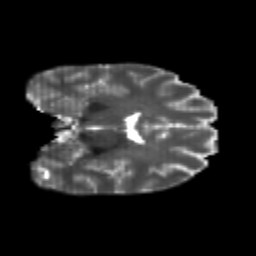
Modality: T2w
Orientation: coronal
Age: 24
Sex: male
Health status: healthy
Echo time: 0.074 s